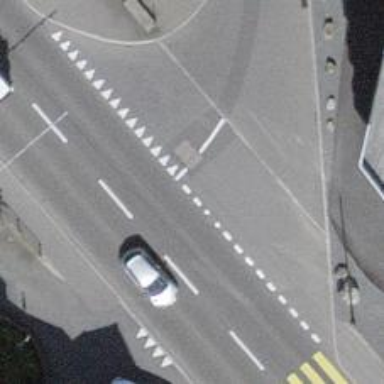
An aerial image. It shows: Road with "give way" sign.